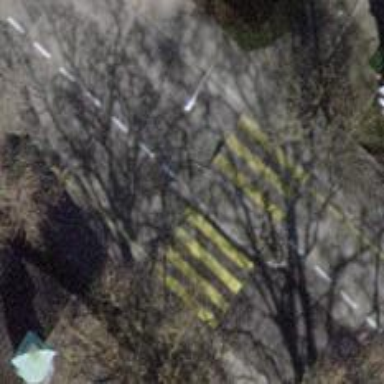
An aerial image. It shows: Uncontrolled zebra crossing with central island.